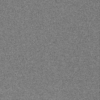
Label: dusty